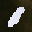
Label: 1